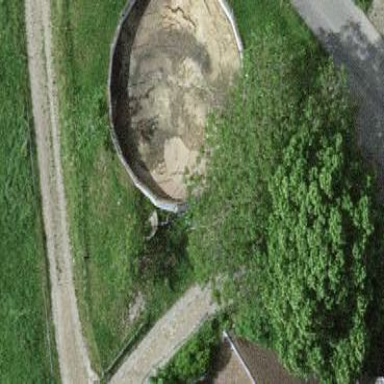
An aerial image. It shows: Silo.